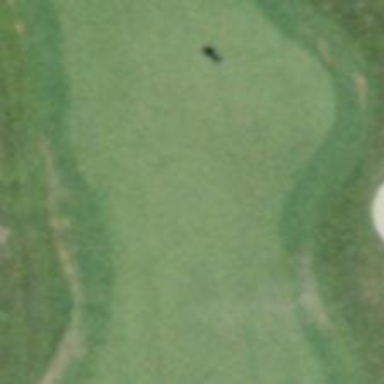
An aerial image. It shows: Golf hole.